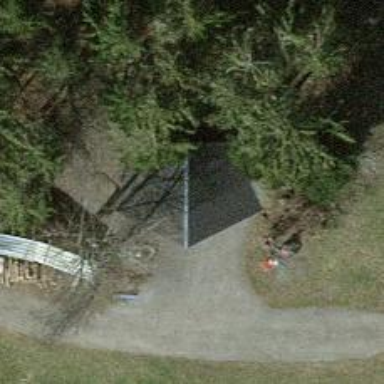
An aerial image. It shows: Picnic shelter designed for outdoor gatherings.